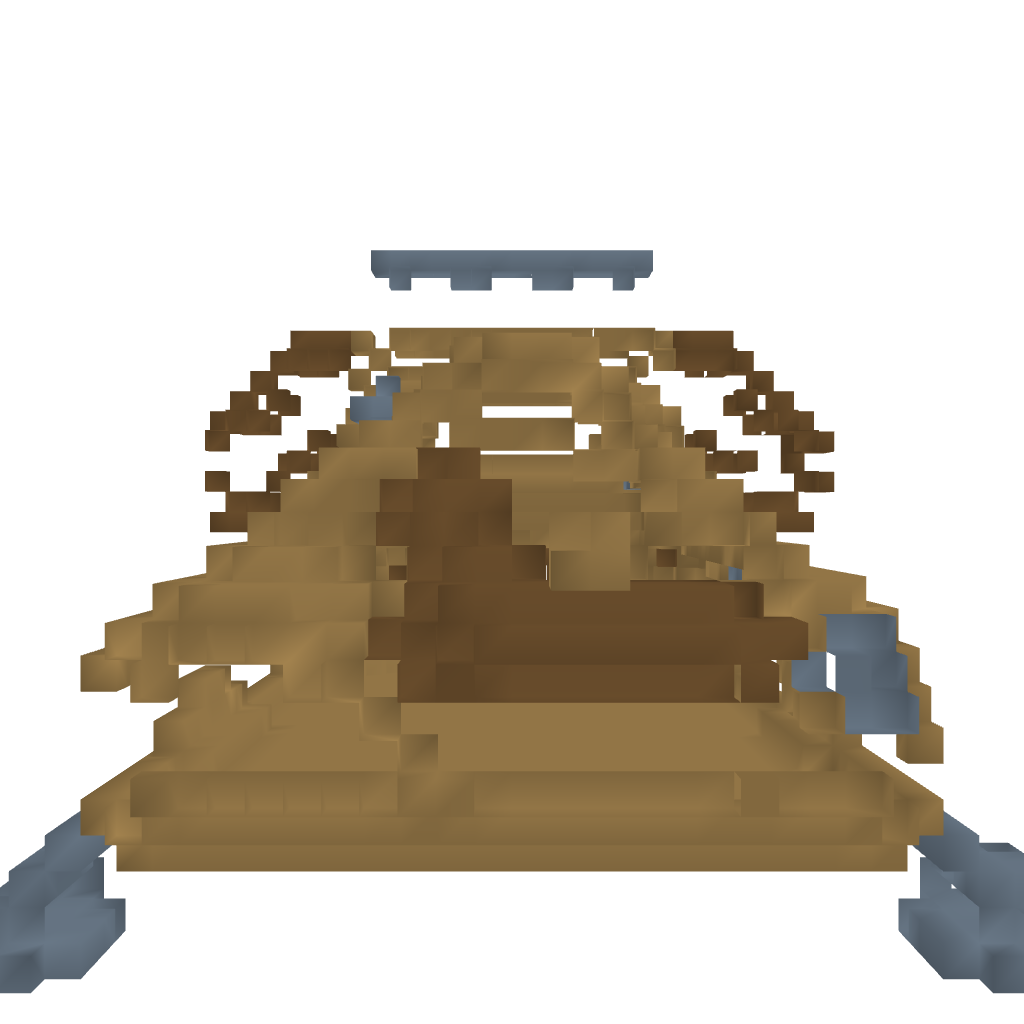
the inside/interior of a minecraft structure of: Puppy PillowPet